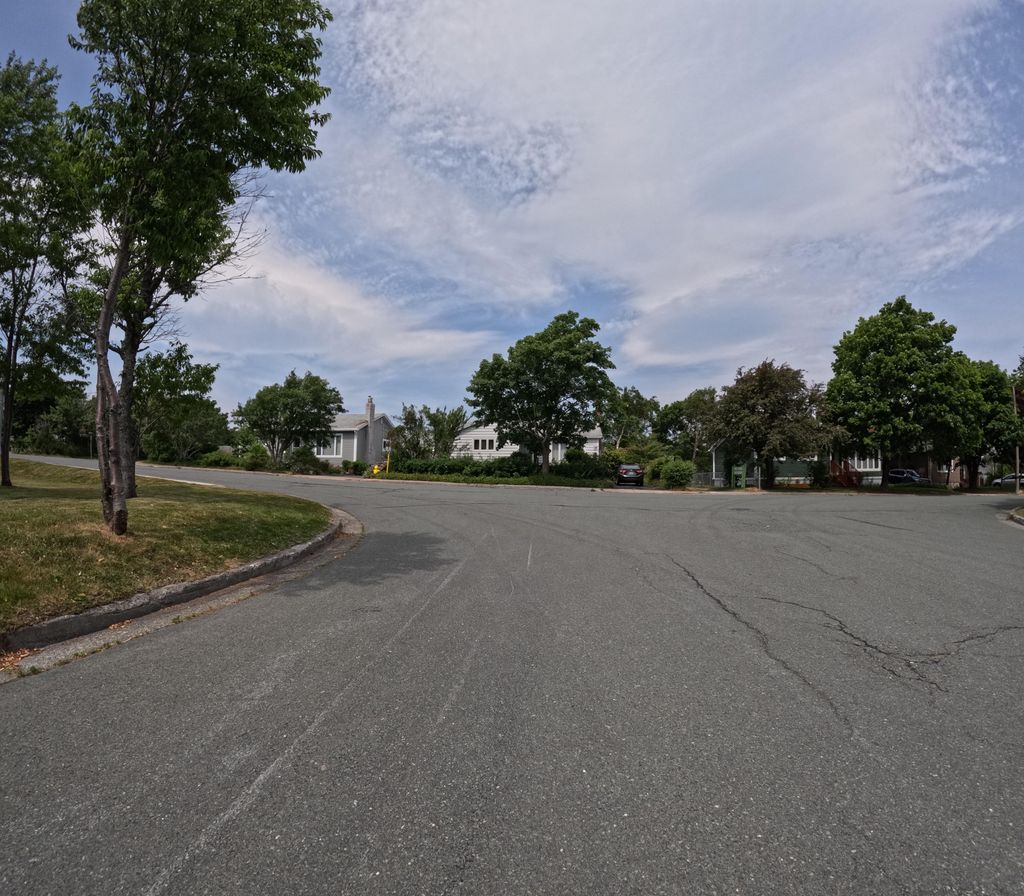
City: st_johns